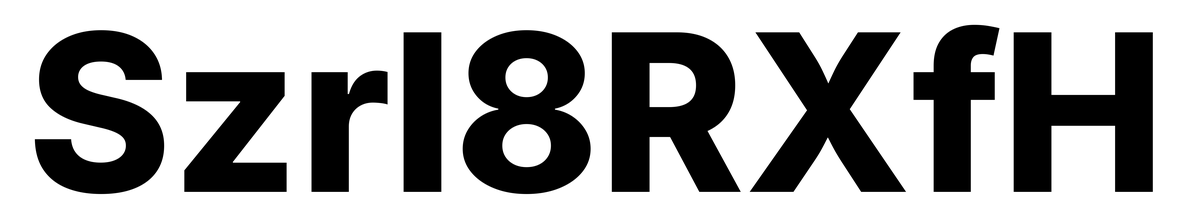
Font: Inter_ExtraBold